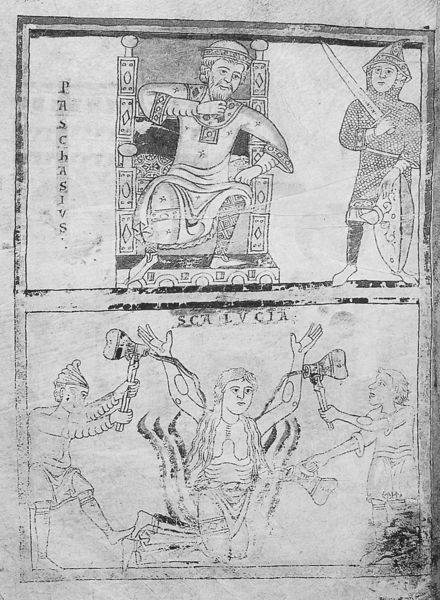
Titel: Passion der Heiligen Luzia
Künstler: Siegebert von Gembloux
Standort: Herkunftsort: Metz (EU - F)
Institution: Berlin, Staatliche Museen, Kupferstichkabinett
Schlagwörter: feuer, weiß, frau, männer, schwarz, zeichnung, rahmen, öl, krone, könig, thron, schild, flammen, schwarzweiß, schwert, knien, ritter, rüstung, axt, opfer, buchmalerei, verbrennen, bildfelder, kettenhemd, äxte, lucia, paschasius, scalucia